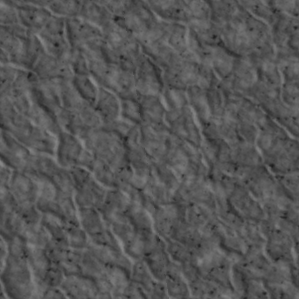
Label: non_frost